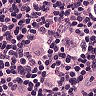
Metastatic tissue present: yes